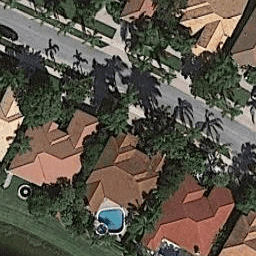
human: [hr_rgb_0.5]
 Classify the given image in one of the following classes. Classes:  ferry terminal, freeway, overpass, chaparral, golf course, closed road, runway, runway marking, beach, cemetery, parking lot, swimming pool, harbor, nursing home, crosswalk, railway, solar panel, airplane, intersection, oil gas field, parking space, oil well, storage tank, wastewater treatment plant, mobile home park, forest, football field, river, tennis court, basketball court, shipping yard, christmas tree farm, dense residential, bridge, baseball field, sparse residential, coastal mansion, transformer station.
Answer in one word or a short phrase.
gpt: coastal mansion